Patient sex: M
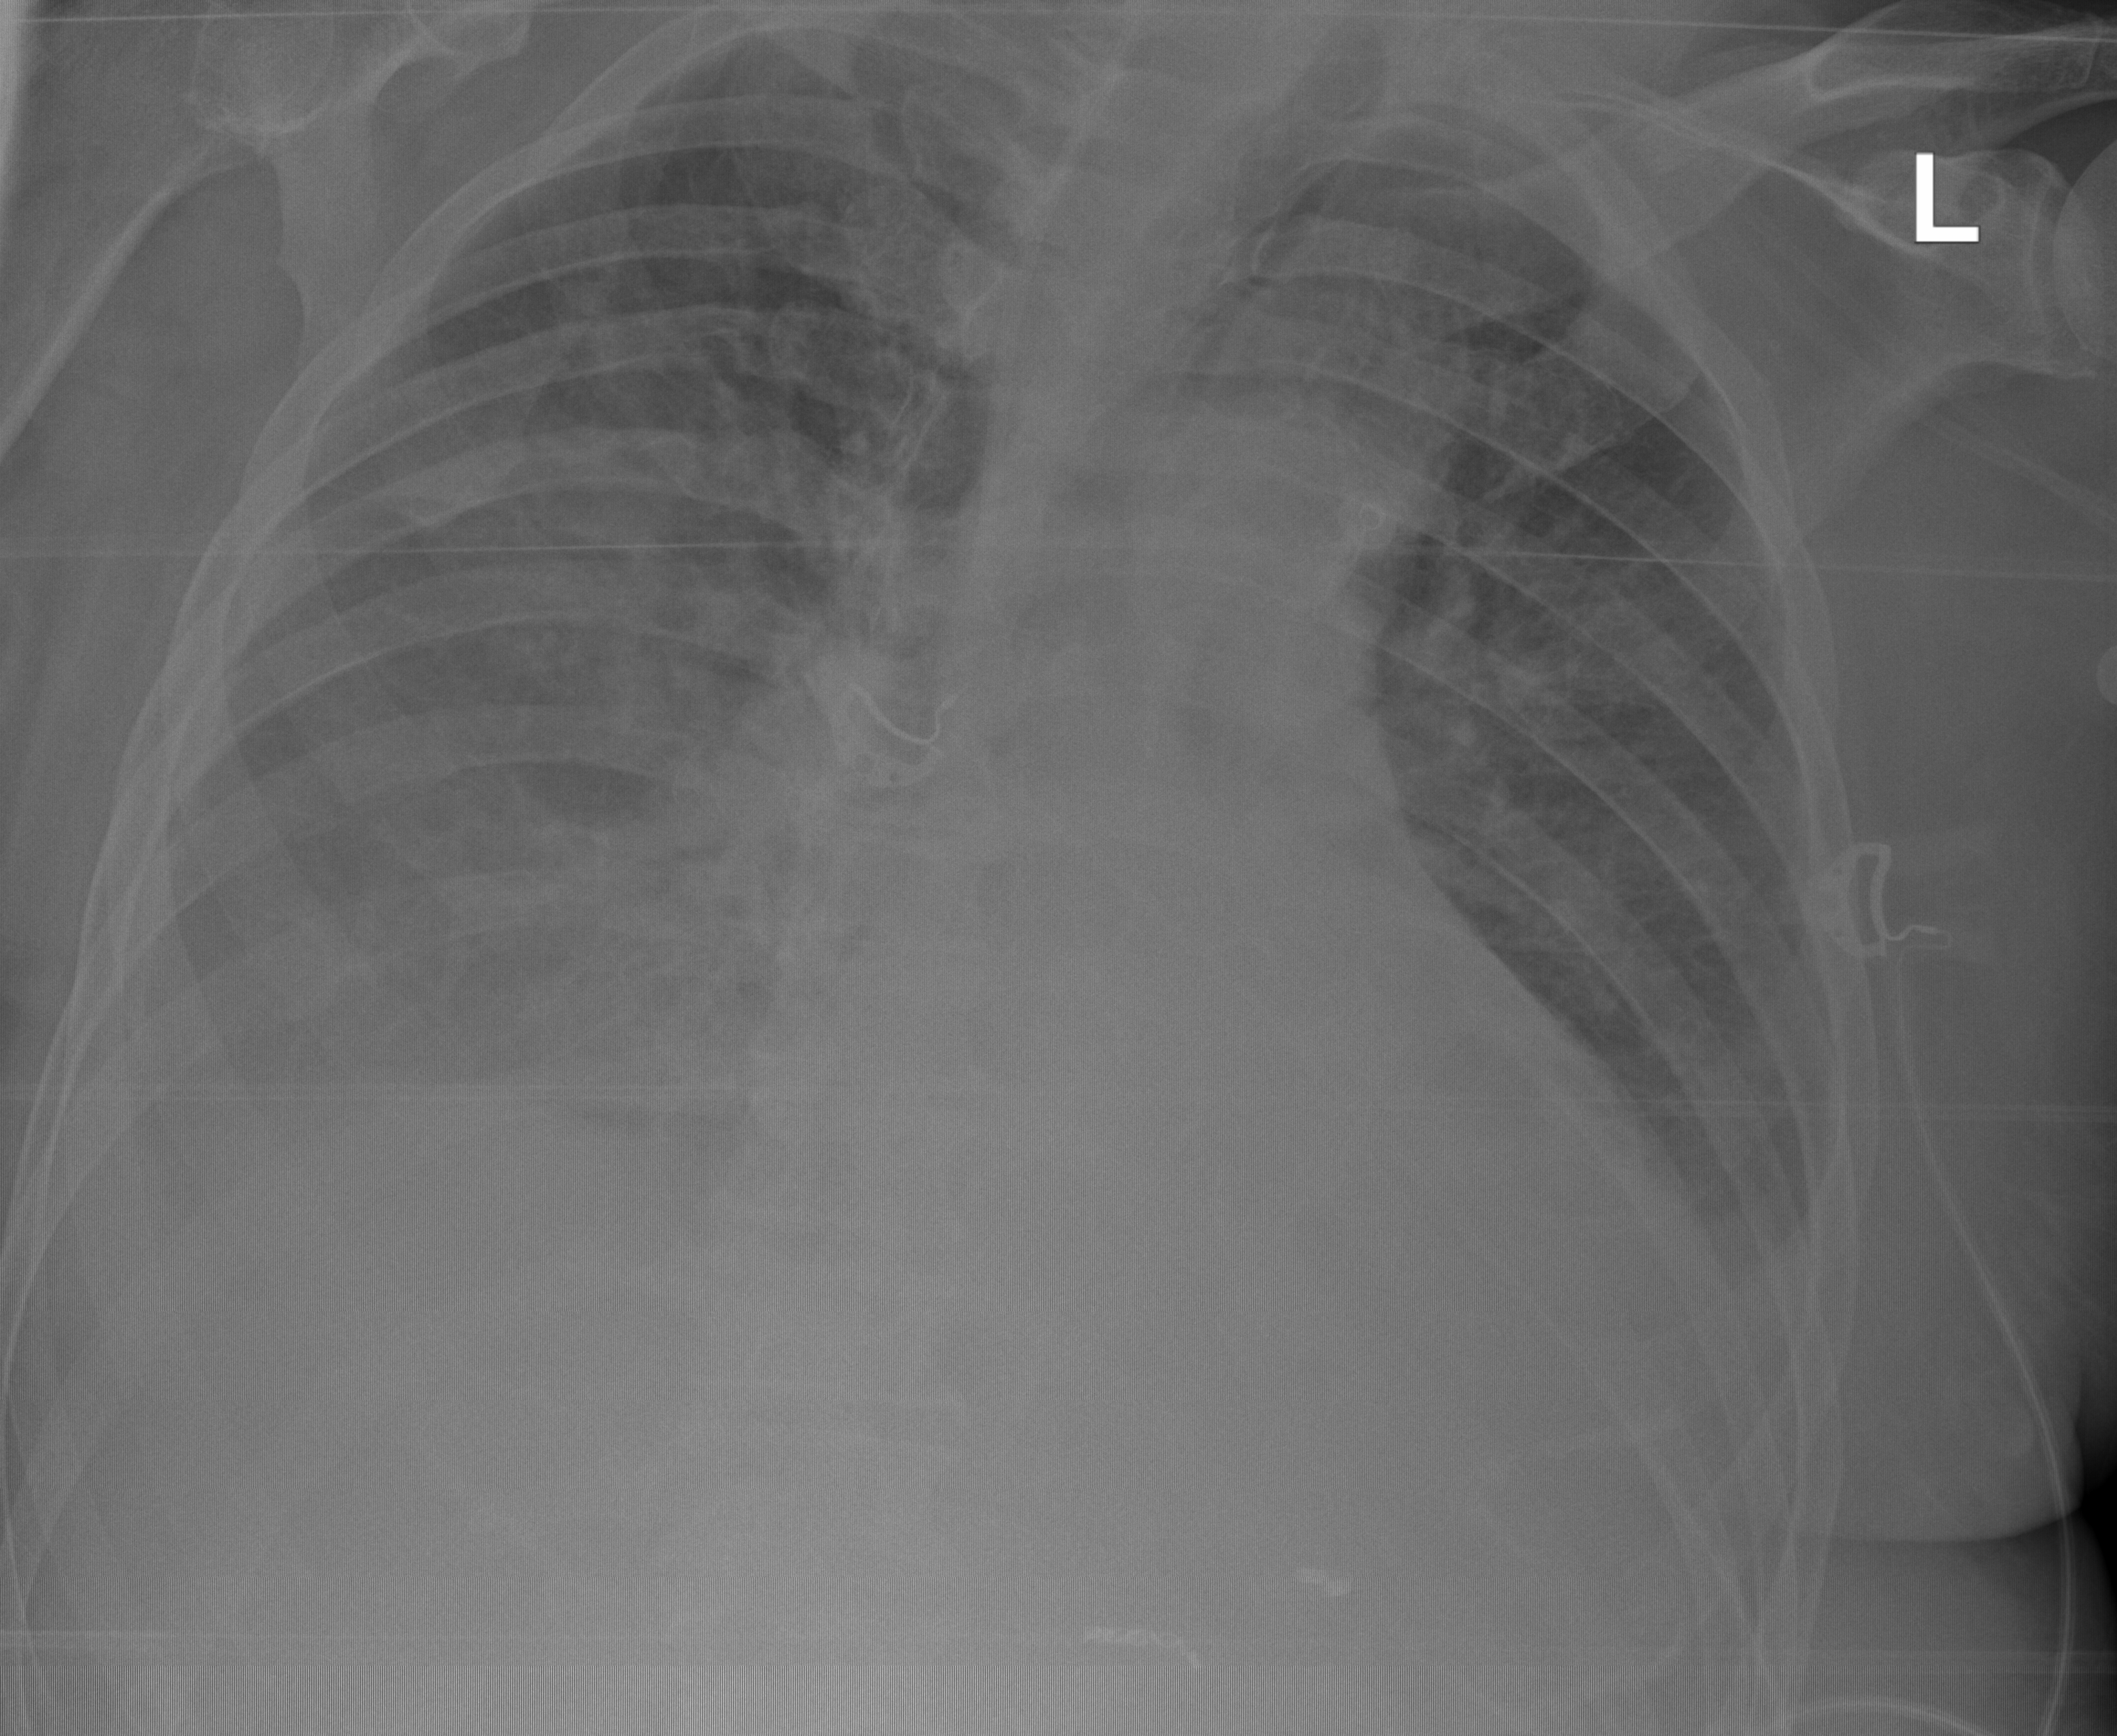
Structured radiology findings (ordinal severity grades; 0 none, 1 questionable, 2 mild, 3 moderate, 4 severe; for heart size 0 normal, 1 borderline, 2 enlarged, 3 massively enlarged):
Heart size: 1
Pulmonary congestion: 2
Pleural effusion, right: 3
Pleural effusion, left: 2
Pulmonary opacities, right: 1
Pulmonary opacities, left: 0
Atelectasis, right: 2
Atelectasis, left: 2